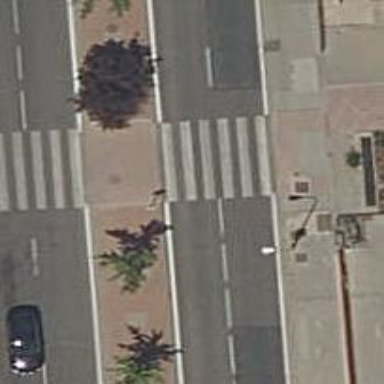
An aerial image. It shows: Uncontrolled crossing on the road.